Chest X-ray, AP view. Patient: 47 years old, sex M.
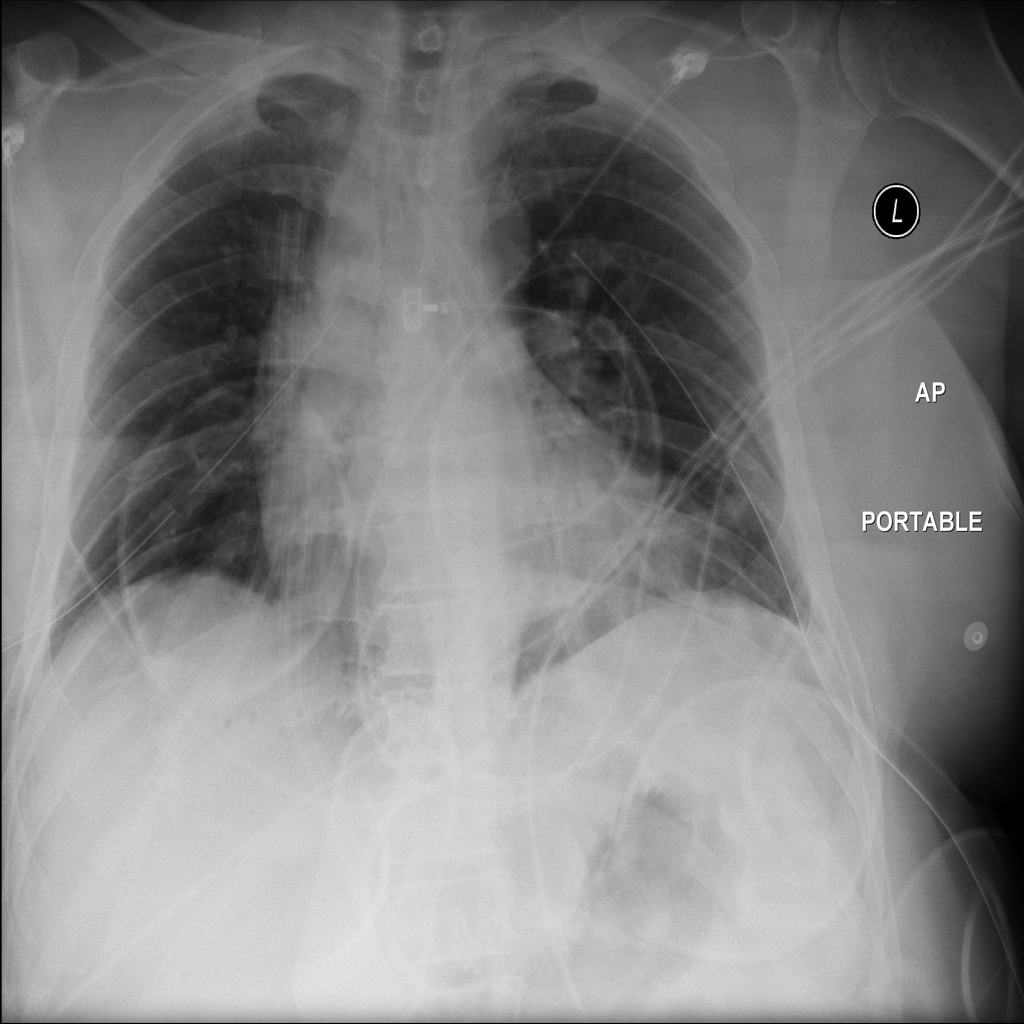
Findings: No Finding